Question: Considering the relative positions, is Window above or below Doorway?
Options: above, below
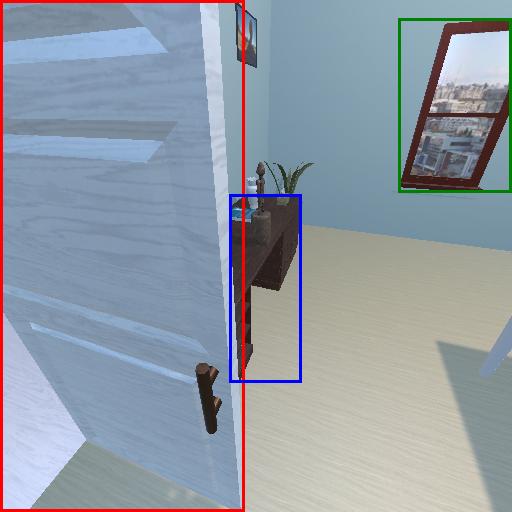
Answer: above